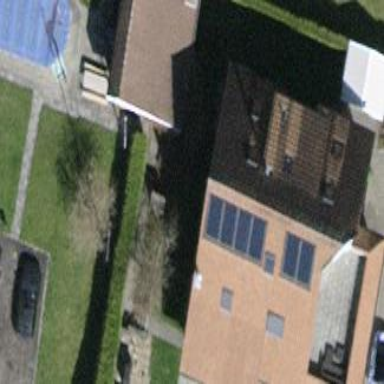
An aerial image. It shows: Building with tiled roof.